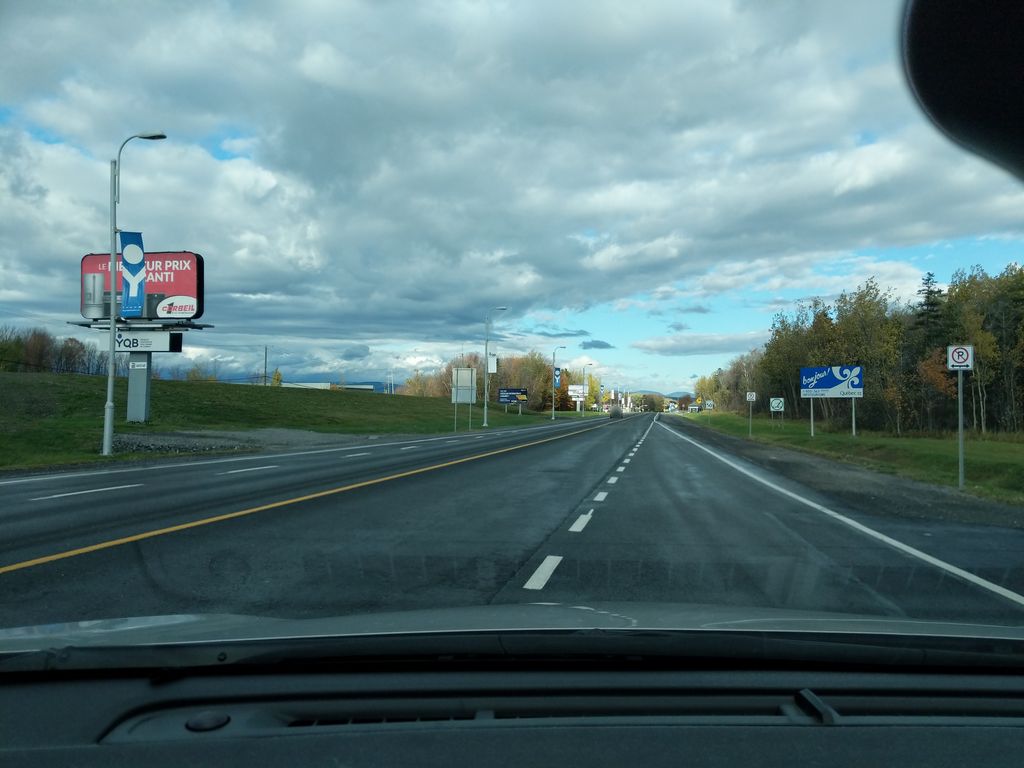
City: quebec_city